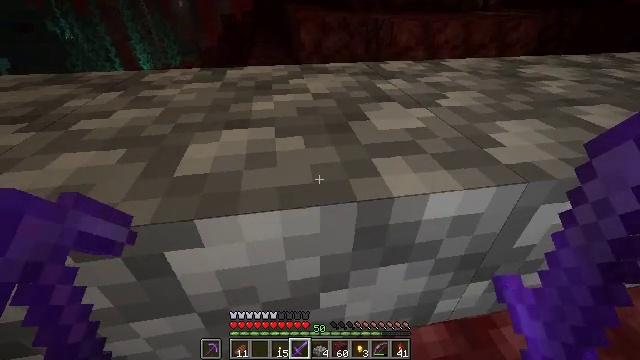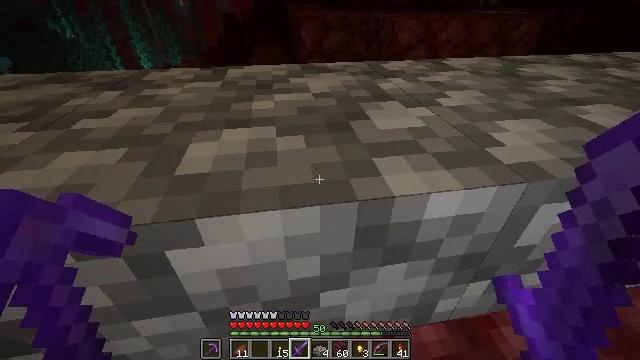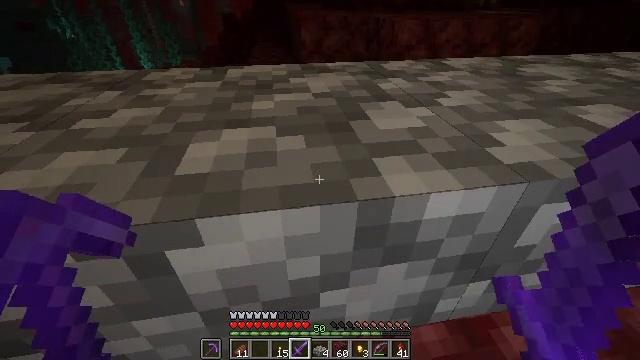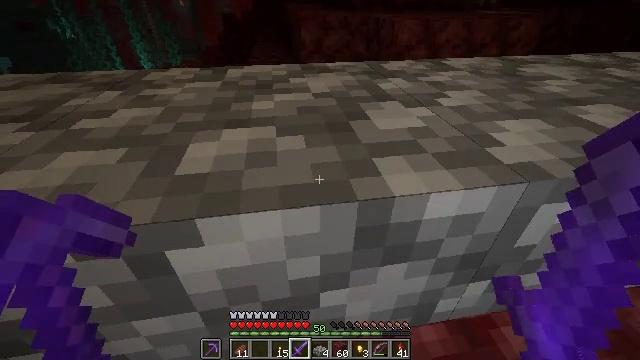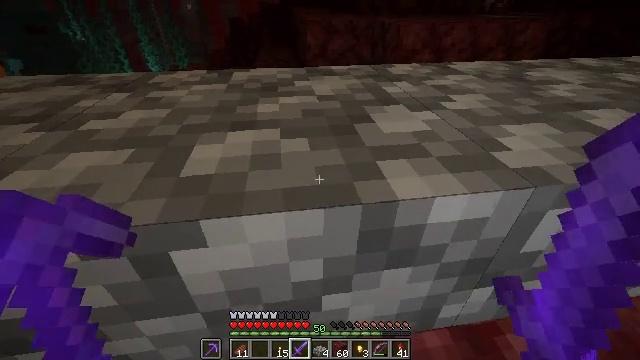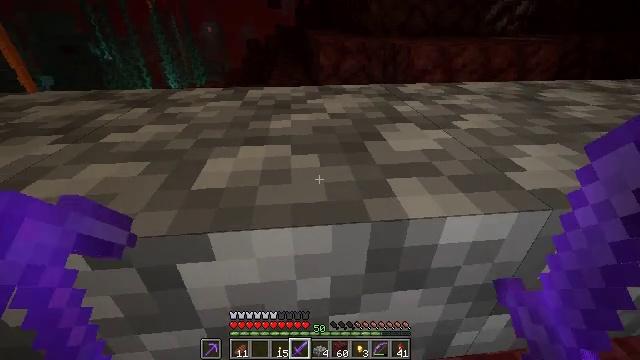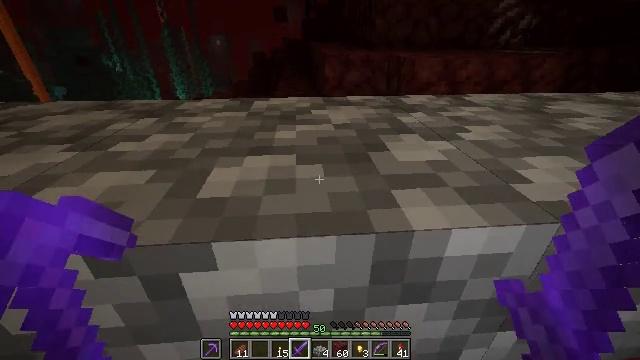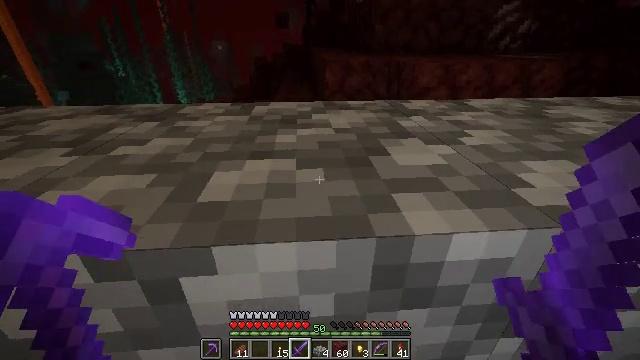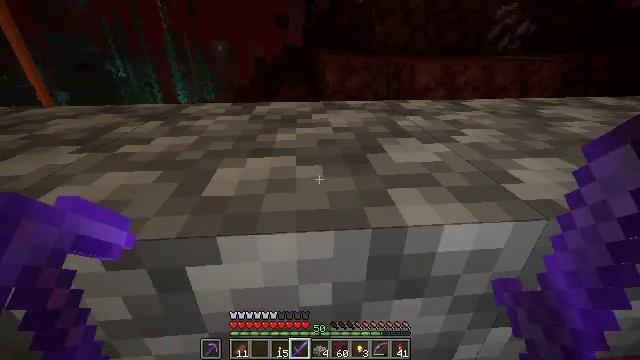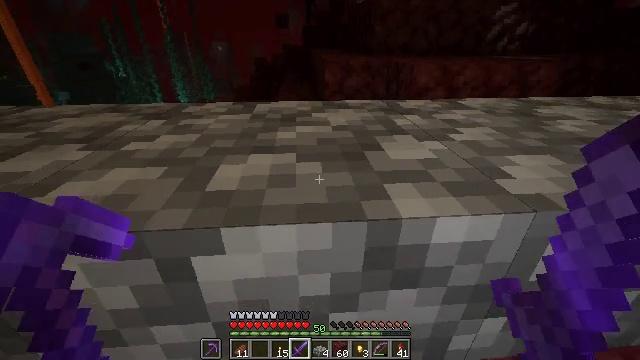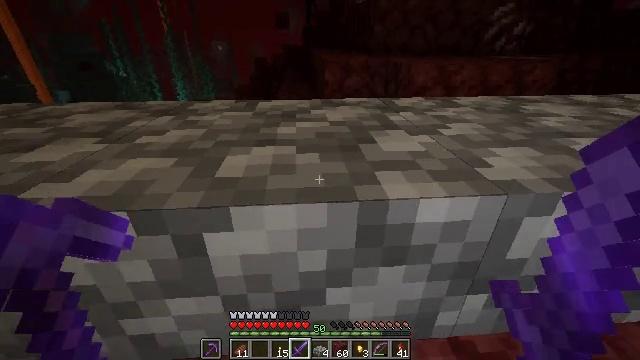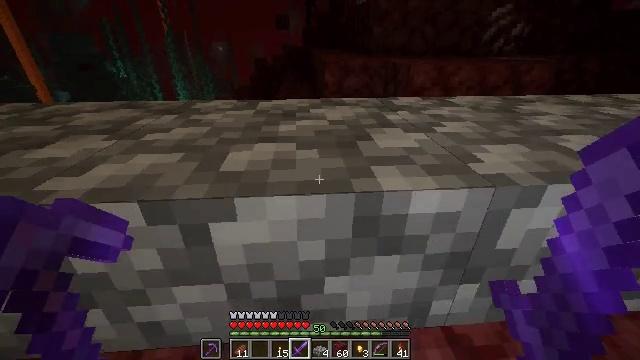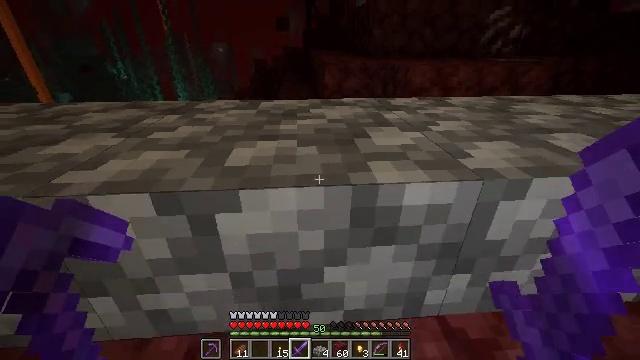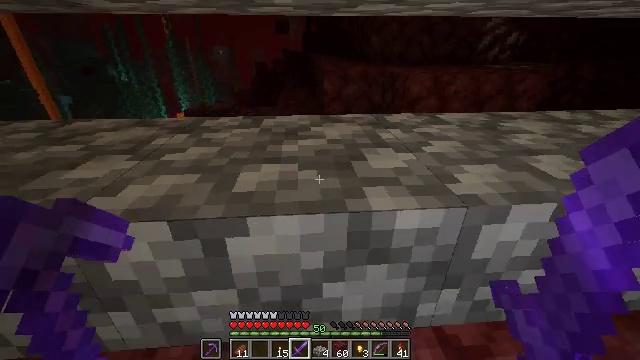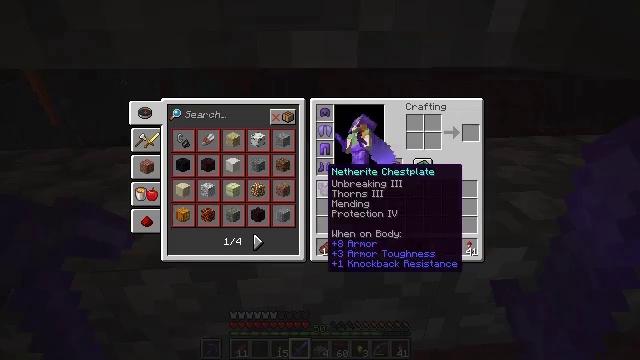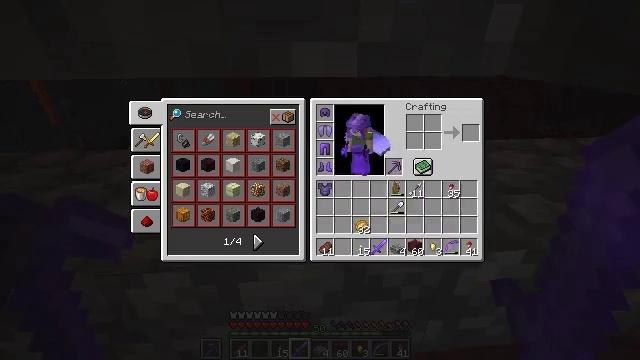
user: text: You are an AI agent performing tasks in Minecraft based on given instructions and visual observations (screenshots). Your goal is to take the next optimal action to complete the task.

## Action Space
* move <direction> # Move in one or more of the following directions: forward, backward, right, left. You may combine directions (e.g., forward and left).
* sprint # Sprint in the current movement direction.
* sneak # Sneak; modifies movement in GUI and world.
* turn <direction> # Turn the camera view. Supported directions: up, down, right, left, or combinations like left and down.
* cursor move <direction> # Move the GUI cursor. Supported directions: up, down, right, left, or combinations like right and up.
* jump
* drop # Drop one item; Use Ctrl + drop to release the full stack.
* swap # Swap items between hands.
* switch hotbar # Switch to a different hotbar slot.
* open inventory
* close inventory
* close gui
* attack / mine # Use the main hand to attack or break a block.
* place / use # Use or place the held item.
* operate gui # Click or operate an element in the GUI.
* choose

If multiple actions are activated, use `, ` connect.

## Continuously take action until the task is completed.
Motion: motion action
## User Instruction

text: Mine the cobblestone slab.
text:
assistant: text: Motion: sneak
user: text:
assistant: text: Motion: sneak
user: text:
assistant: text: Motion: sneak
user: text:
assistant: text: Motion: sneak, turn left
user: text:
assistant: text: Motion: sneak, turn left and up
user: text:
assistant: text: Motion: sneak, turn left and up
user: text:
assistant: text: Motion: sneak
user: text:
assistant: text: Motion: move back, sneak
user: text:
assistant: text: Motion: move back, sneak
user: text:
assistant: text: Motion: move back, sneak
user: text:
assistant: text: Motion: move back, sneak
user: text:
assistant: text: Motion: no_op
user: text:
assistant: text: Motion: no_op
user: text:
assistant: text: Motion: close inventory
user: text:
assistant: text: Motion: close inventory
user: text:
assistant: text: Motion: no_op
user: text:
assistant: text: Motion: no_op
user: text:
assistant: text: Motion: no_op
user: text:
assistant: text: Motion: no_op
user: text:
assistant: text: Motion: sneak
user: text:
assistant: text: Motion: sneak
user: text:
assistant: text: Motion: sneak, turn down
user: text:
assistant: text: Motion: sneak
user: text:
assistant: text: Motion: sneak
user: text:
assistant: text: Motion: sneak
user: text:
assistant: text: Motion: sneak, turn right
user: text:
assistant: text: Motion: sneak, turn right
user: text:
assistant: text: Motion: sneak
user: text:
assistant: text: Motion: sneak
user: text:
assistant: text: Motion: sneak